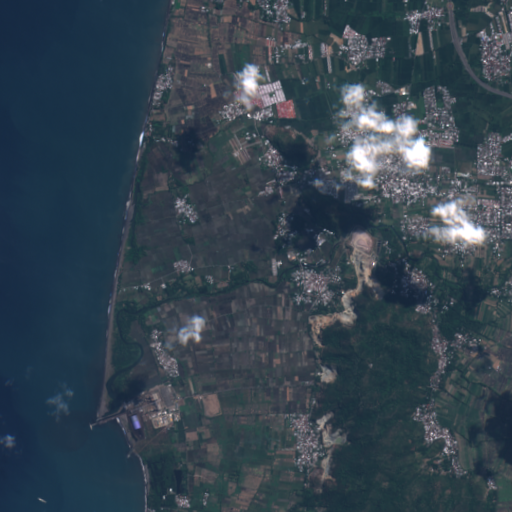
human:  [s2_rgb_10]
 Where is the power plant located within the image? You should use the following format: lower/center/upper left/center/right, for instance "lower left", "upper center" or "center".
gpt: The power plant is located in the lower left of the image.
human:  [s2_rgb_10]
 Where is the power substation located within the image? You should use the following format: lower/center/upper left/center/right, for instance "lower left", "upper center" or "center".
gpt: The power substation is located in the lower left of the image.
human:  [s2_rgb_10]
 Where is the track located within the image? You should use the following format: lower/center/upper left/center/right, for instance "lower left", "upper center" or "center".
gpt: There is no track in the image.